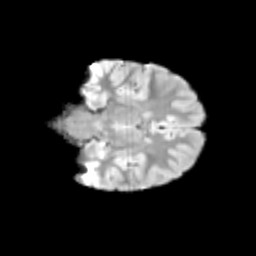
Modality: T2w
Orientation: coronal
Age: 9
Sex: female
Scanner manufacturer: siemens
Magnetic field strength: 3 T
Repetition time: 3.8 s
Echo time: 0.07 s